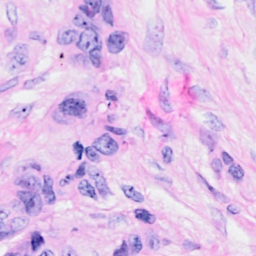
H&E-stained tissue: Breast